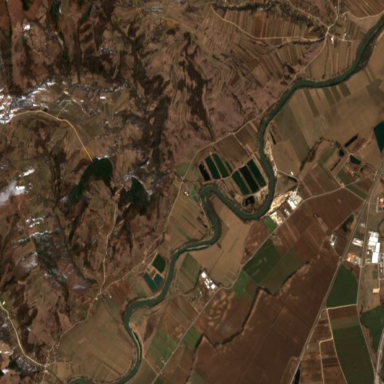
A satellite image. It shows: Picturesque farmland scene.